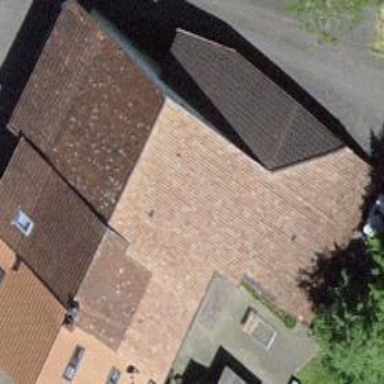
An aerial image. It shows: Terrace building.